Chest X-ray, PA view. Patient: 59 years old, sex F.
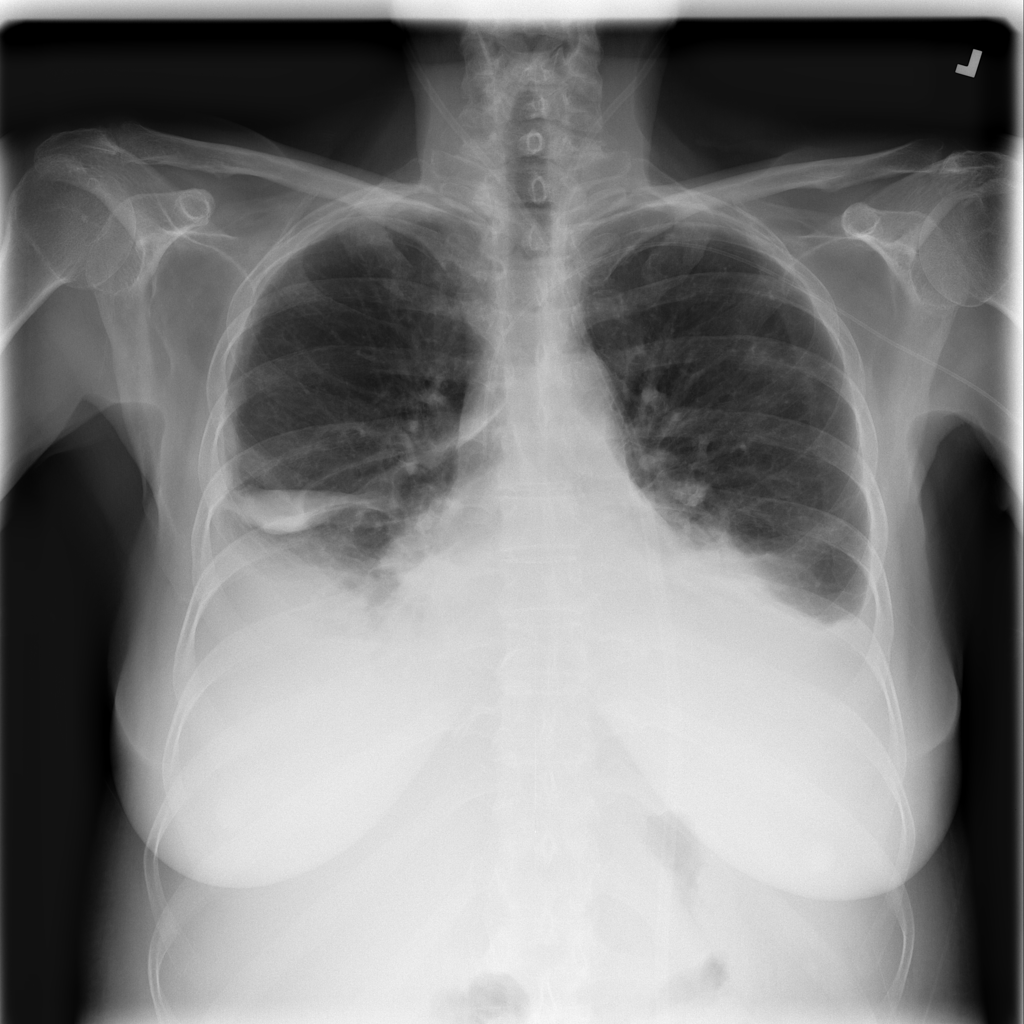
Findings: Effusion, Pneumothorax